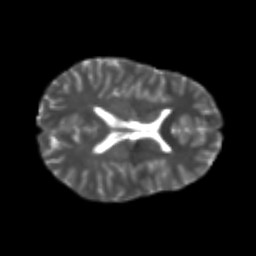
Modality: T2w
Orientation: axial
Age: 21
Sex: female
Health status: healthy
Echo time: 0.074 s